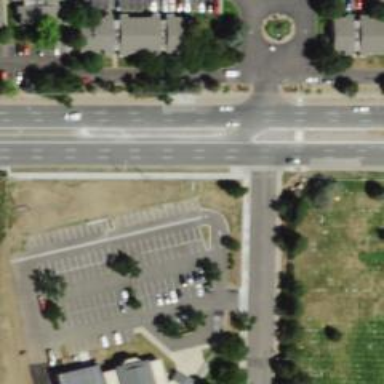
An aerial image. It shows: Asphalt road with primary link designation.